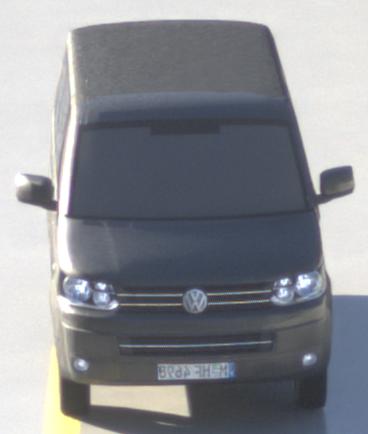
Make: VW Commercial Vehicles (Nutzfahrzeuge)
Model: T5 Multivan 2.0
Detailed model: T5 Multivan
Model produced from: 2009/09
Model produced until: 2013/06
Doors: 4
Color: gray
Road condition: wet road
Daytime: sunrise or sunset
Contrast: medium contrast